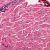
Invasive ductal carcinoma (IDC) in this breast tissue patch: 0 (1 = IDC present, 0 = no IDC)